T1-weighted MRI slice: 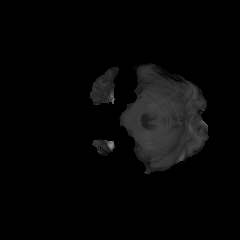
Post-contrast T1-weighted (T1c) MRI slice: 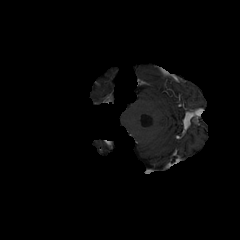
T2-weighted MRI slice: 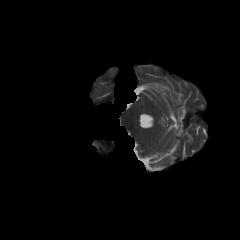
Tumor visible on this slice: no